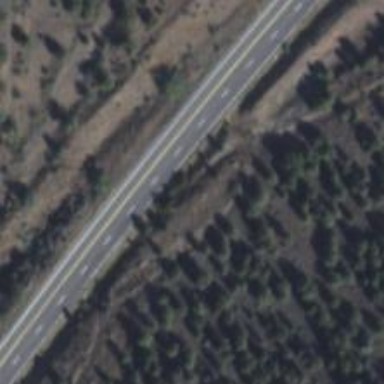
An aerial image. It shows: Abandoned road.